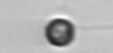
Label: flagellate